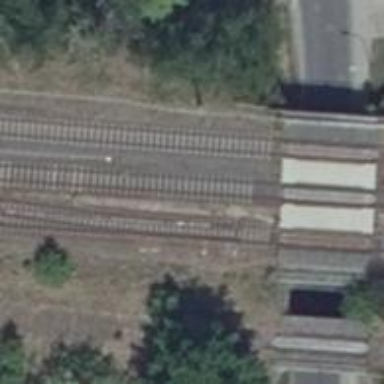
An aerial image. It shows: Railway bridge over siding.